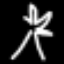
Label: palm tree